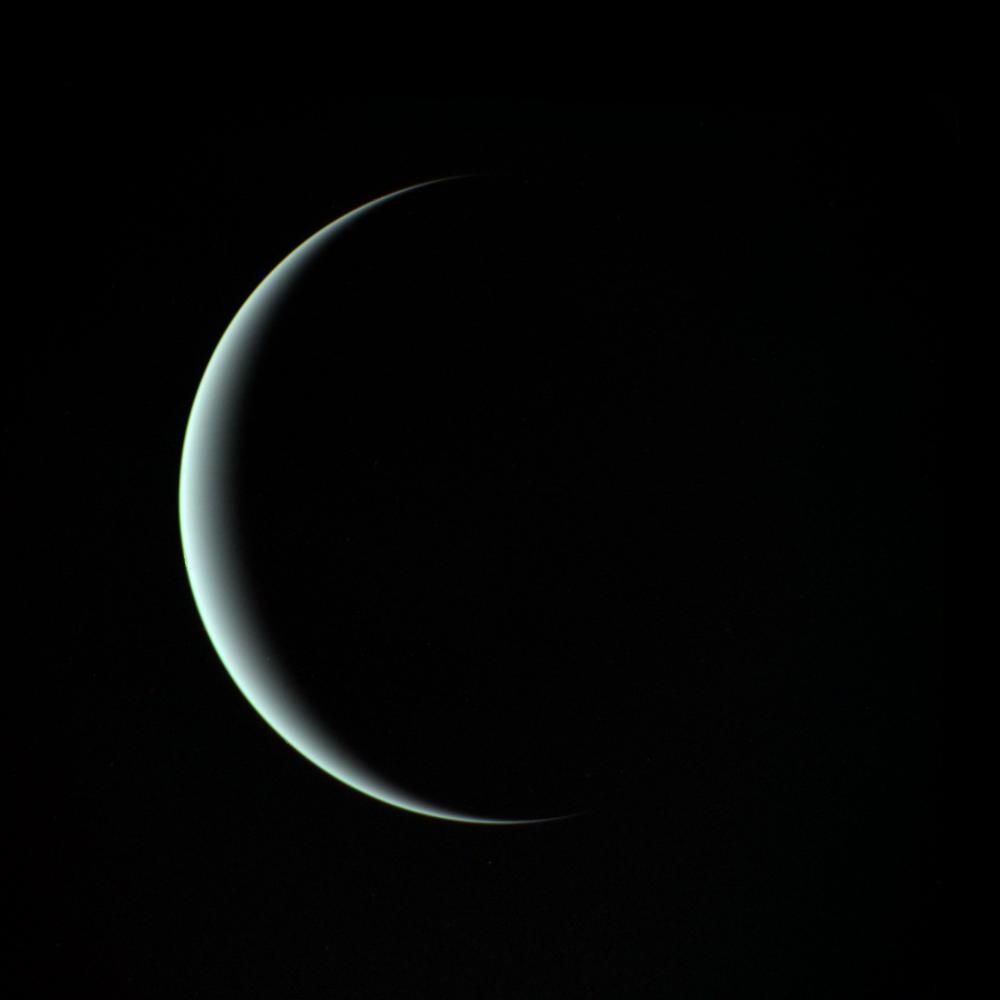
Uranus Uranus, Voyager